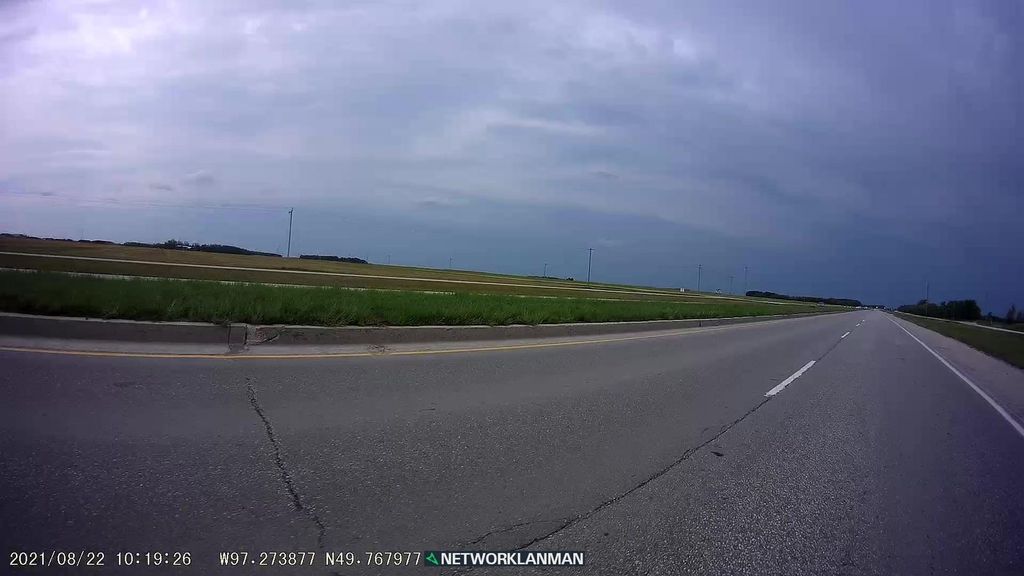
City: winnipeg